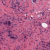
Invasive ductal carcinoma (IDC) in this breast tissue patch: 1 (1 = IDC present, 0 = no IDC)